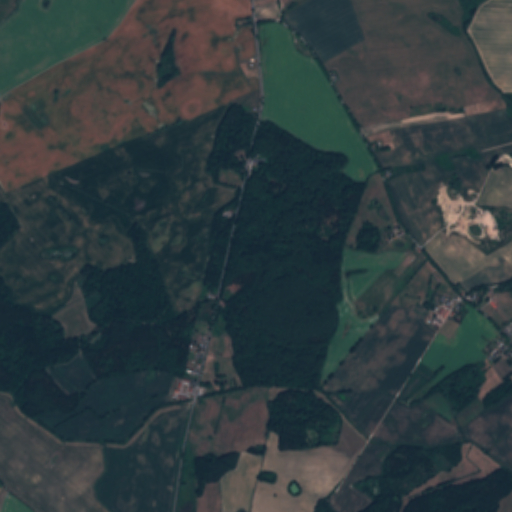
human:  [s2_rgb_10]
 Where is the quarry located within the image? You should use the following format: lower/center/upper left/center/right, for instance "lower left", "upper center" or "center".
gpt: The quarry is located in the center right of the image.
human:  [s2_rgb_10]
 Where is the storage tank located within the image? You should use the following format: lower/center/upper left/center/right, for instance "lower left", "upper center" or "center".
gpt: The storage tank is located in the center right of the image.
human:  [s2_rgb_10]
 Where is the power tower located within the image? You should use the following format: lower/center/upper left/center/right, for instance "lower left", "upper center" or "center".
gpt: There is no power tower in the image.